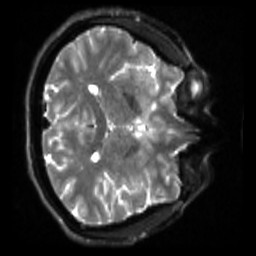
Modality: sbref
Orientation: axial
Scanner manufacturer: siemens
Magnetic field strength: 3 T
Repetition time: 4 s
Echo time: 0.0594 s